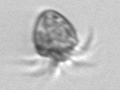
Label: Ciliophora